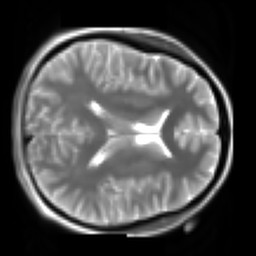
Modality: T2w
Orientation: axial